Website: home-depot
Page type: address-validator
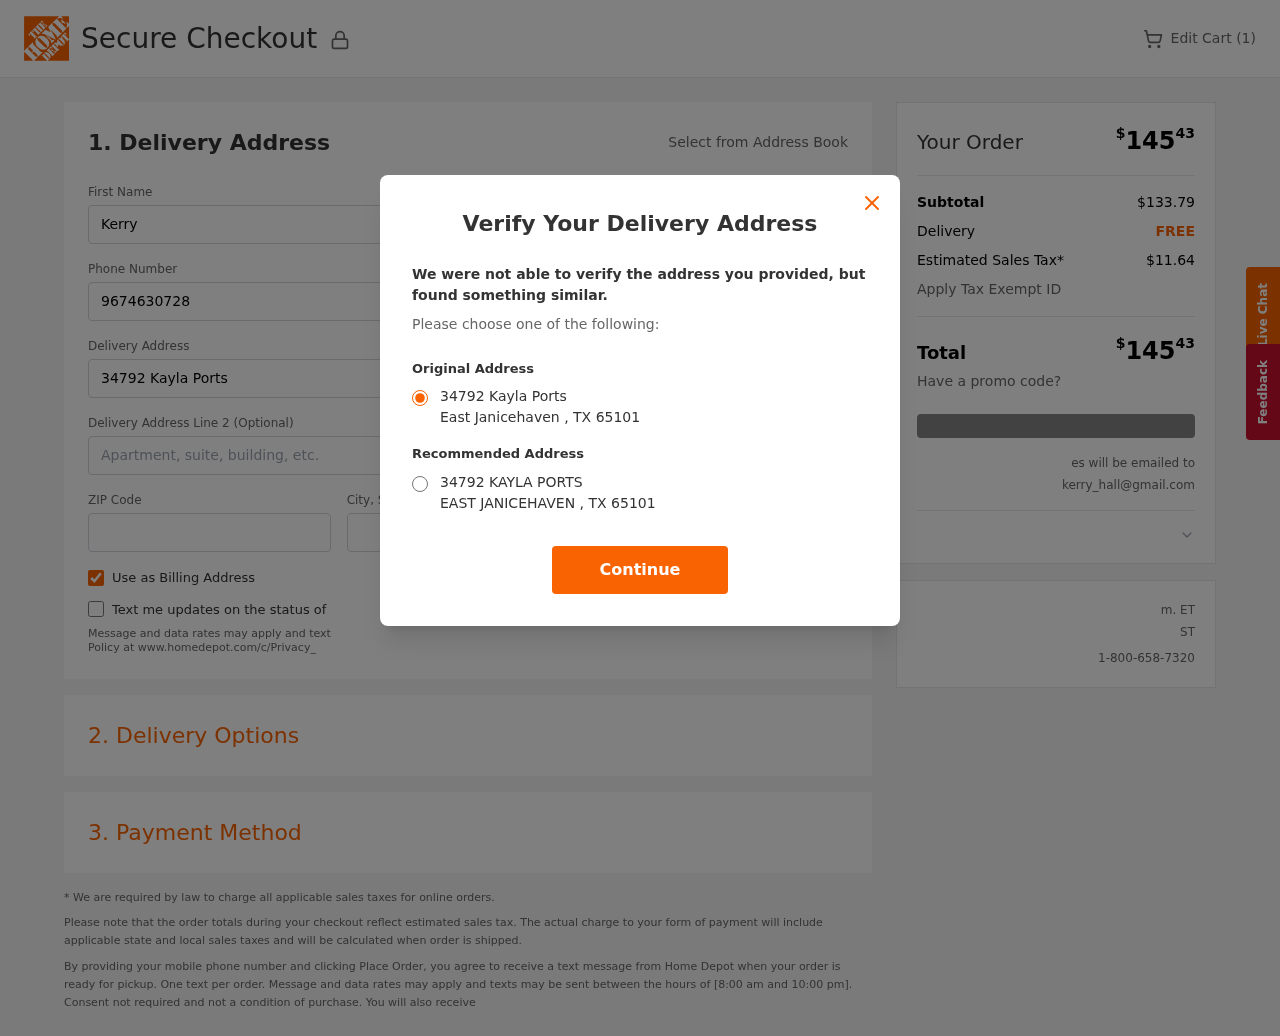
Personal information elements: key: PII_CITY
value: East Janicehaven
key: PII_EMAIL
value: kerry_hall@gmail.com
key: PII_POSTCODE
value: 65101
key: PII_STATE_ABBR
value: TX
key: PII_STREET
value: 34792 Kayla Ports
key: PII_FIRSTNAME
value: Kerry
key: PII_LASTNAME
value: Hall
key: PII_PHONE
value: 9674630728
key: PII_CITY_STATE
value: East Janicehaven, TX
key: PII_STREET_ALT
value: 34792 KAYLA PORTS
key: PII_CITY_ALT
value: EAST JANICEHAVEN
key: PII_POSTCODE_FULL
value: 65101
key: PII_POSTCODE_NUMERIC
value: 65101
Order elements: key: ORDER_NUM_ITEMS
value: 1
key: ORDER_TOTAL
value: $14543
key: ORDER_SUBTOTAL
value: $133.79
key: ORDER_SHIPPING_COST
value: FREE
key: ORDER_TAX
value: $11.64